Question: When I run server use :
'''
$ python manage.py runserver
'''
But get the bellow error:
'''
Unhandled exception in thread started by <function wrapper at 0x1015d0320>
Traceback (most recent call last):
File "/Library/Python/2.7/site-packages/Django-1.11.2-py2.7.egg/django/utils/autoreload.py", line 227, in wrapper
fn(*args, **kwargs)
File "/Library/Python/2.7/site-packages/Django-1.11.2-py2.7.egg/django/core/management/commands/runserver.py", line 117, in inner_run
autoreload.raise_last_exception()
File "/Library/Python/2.7/site-packages/Django-1.11.2-py2.7.egg/django/utils/autoreload.py", line 250, in raise_last_exception
six.reraise(*_exception)
File "/Library/Python/2.7/site-packages/Django-1.11.2-py2.7.egg/django/utils/autoreload.py", line 227, in wrapper
fn(*args, **kwargs)
File "/Library/Python/2.7/site-packages/Django-1.11.2-py2.7.egg/django/__init__.py", line 27, in setup
apps.populate(settings.INSTALLED_APPS)
File "/Library/Python/2.7/site-packages/Django-1.11.2-py2.7.egg/django/apps/registry.py", line 85, in populate
app_config = AppConfig.create(entry)
File "/Library/Python/2.7/site-packages/Django-1.11.2-py2.7.egg/django/apps/config.py", line 127, in create
import_module(entry)
File "/System/Library/Frameworks/Python.framework/Versions/2.7/lib/python2.7/importlib/__init__.py", line 37, in import_module
__import__(name)
ImportError: No module named system_admin
'''
This is my project directory:

My project('officialWeb') has a APP('frontend'), and in the future I will create 'systemAdmin' and 'userAdmin' APP.
Why there gets the 'ImportError: No module named system_admin' error?
---
My 'settings.py' of my project:
'''
import os
ALLOWED_HOSTS = []
# Application definition
INSTALLED_APPS = [
'django.contrib.system_admin',
'django.contrib.auth',
'django.contrib.contenttypes',
'django.contrib.sessions',
'django.contrib.messages',
'django.contrib.staticfiles',
'frontend',
]
MIDDLEWARE = [
'django.middleware.security.SecurityMiddleware',
'django.contrib.sessions.middleware.SessionMiddleware',
'django.middleware.common.CommonMiddleware',
#'django.middleware.csrf.CsrfViewMiddleware',
'django.contrib.auth.middleware.AuthenticationMiddleware',
'django.contrib.messages.middleware.MessageMiddleware',
'django.middleware.clickjacking.XFrameOptionsMiddleware',
]
ROOT_URLCONF = 'officialWeb.urls'
TEMPLATES = [
{
'BACKEND': 'django.template.backends.django.DjangoTemplates',
'DIRS': [os.path.join(BASE_DIR, 'templates')],
'APP_DIRS': True,
'OPTIONS': {
'context_processors': [
'django.template.context_processors.debug',
'django.template.context_processors.request',
'django.contrib.auth.context_processors.auth',
'django.contrib.messages.context_processors.messages',
],
},
},
]
WSGI_APPLICATION = 'officialWeb.wsgi.application'
# Database
# https://docs.djangoproject.com/en/1.11/ref/settings/#databases
DATABASES = {
'default': {
'ENGINE': 'django.db.backends.sqlite3',
'NAME': os.path.join(BASE_DIR, 'db.sqlite3'),
}
}
# Password validation
# https://docs.djangoproject.com/en/1.11/ref/settings/#auth-password-validators
AUTH_PASSWORD_VALIDATORS = [
{
'NAME': 'django.contrib.auth.password_validation.UserAttributeSimilarityValidator',
},
{
'NAME': 'django.contrib.auth.password_validation.MinimumLengthValidator',
},
{
'NAME': 'django.contrib.auth.password_validation.CommonPasswordValidator',
},
{
'NAME': 'django.contrib.auth.password_validation.NumericPasswordValidator',
},
]
# Internationalization
# https://docs.djangoproject.com/en/1.11/topics/i18n/
LANGUAGE_CODE = 'en-us'
TIME_ZONE = 'UTC'
USE_I18N = True
USE_L10N = True
USE_TZ = True
# Static files (CSS, JavaScript, Images)
# https://docs.djangoproject.com/en/1.11/howto/static-files/
STATIC_URL = '/static/'
STATICFILES_DIRS = (
os.path.join(BASE_DIR, 'static'),
)
'''
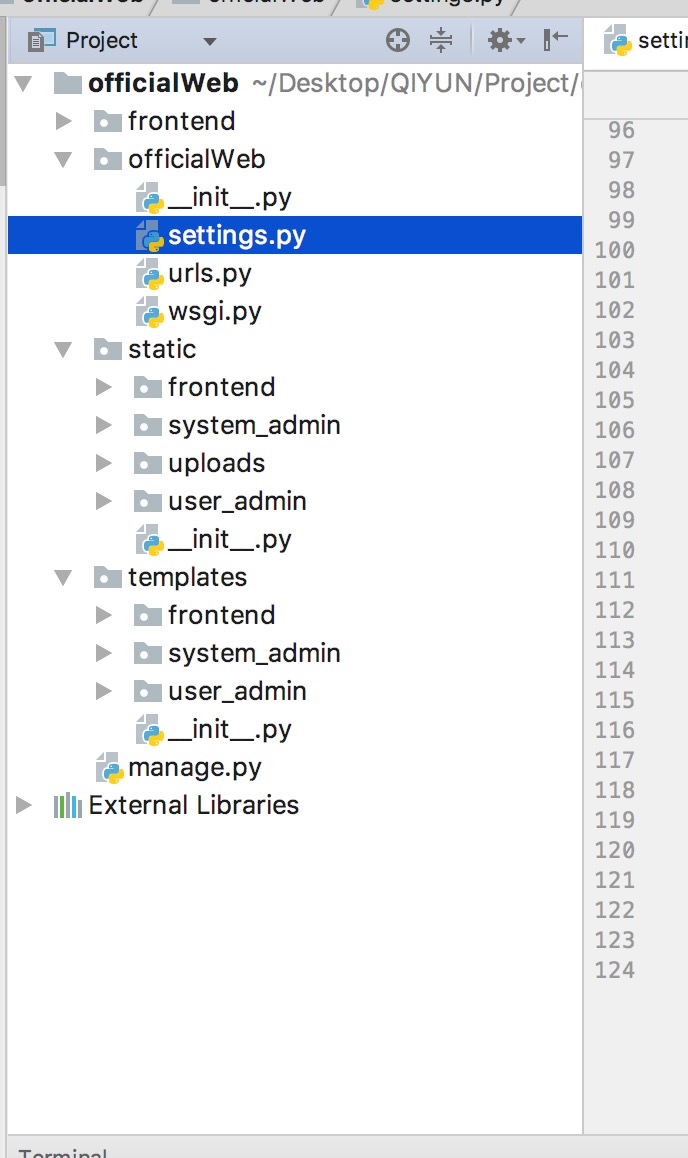
Answer: The cause of your problem is the line below in your installed apps.
'''
'django.contrib.system_admin',
'''
There is no module named 'system_admin' in Django's contrib module. This can be verified using
'''
In [1]: import django.contrib
In [2]: dir(django.contrib)
Out[2]:
['__builtins__',
'__cached__',
'__doc__',
'__file__',
'__loader__',
'__name__',
'__package__',
'__path__',
'__spec__',
'admin',
'auth',
'contenttypes',
'messages',
'postgres',
'sessions',
'sites',
'staticfiles']
'''
I suppose you meant to use 'django.contrib.admin' in your installed_apps